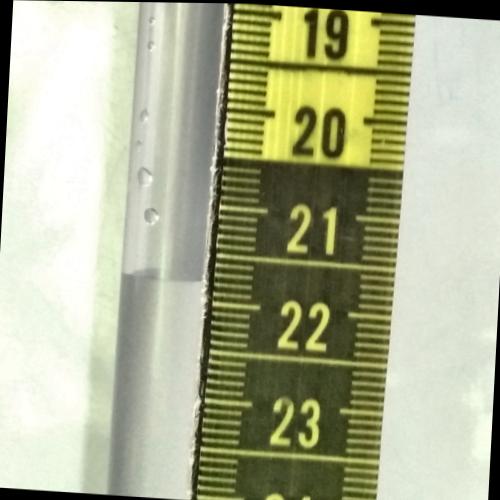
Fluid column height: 21.8 cm